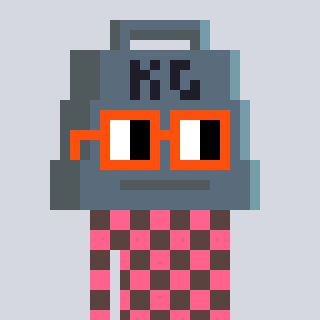
a pixel art character with square orange glasses, a weight-shaped head and a darkbrown-colored body on a cool background